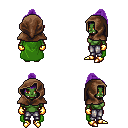
a pixel art fantasy rpg character, female body template, orc, green skin, green cape, metal pants, purple long topknot hairstyle, cloth hood, gold gloves, gold boots, four views (front, back, left, right), 2x2 character sprite sheet, small pixel art, hard edges, no anti-aliasing